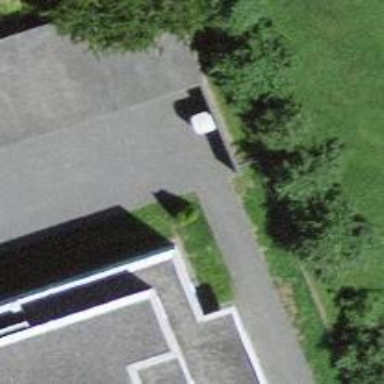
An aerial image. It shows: Path.